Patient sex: M
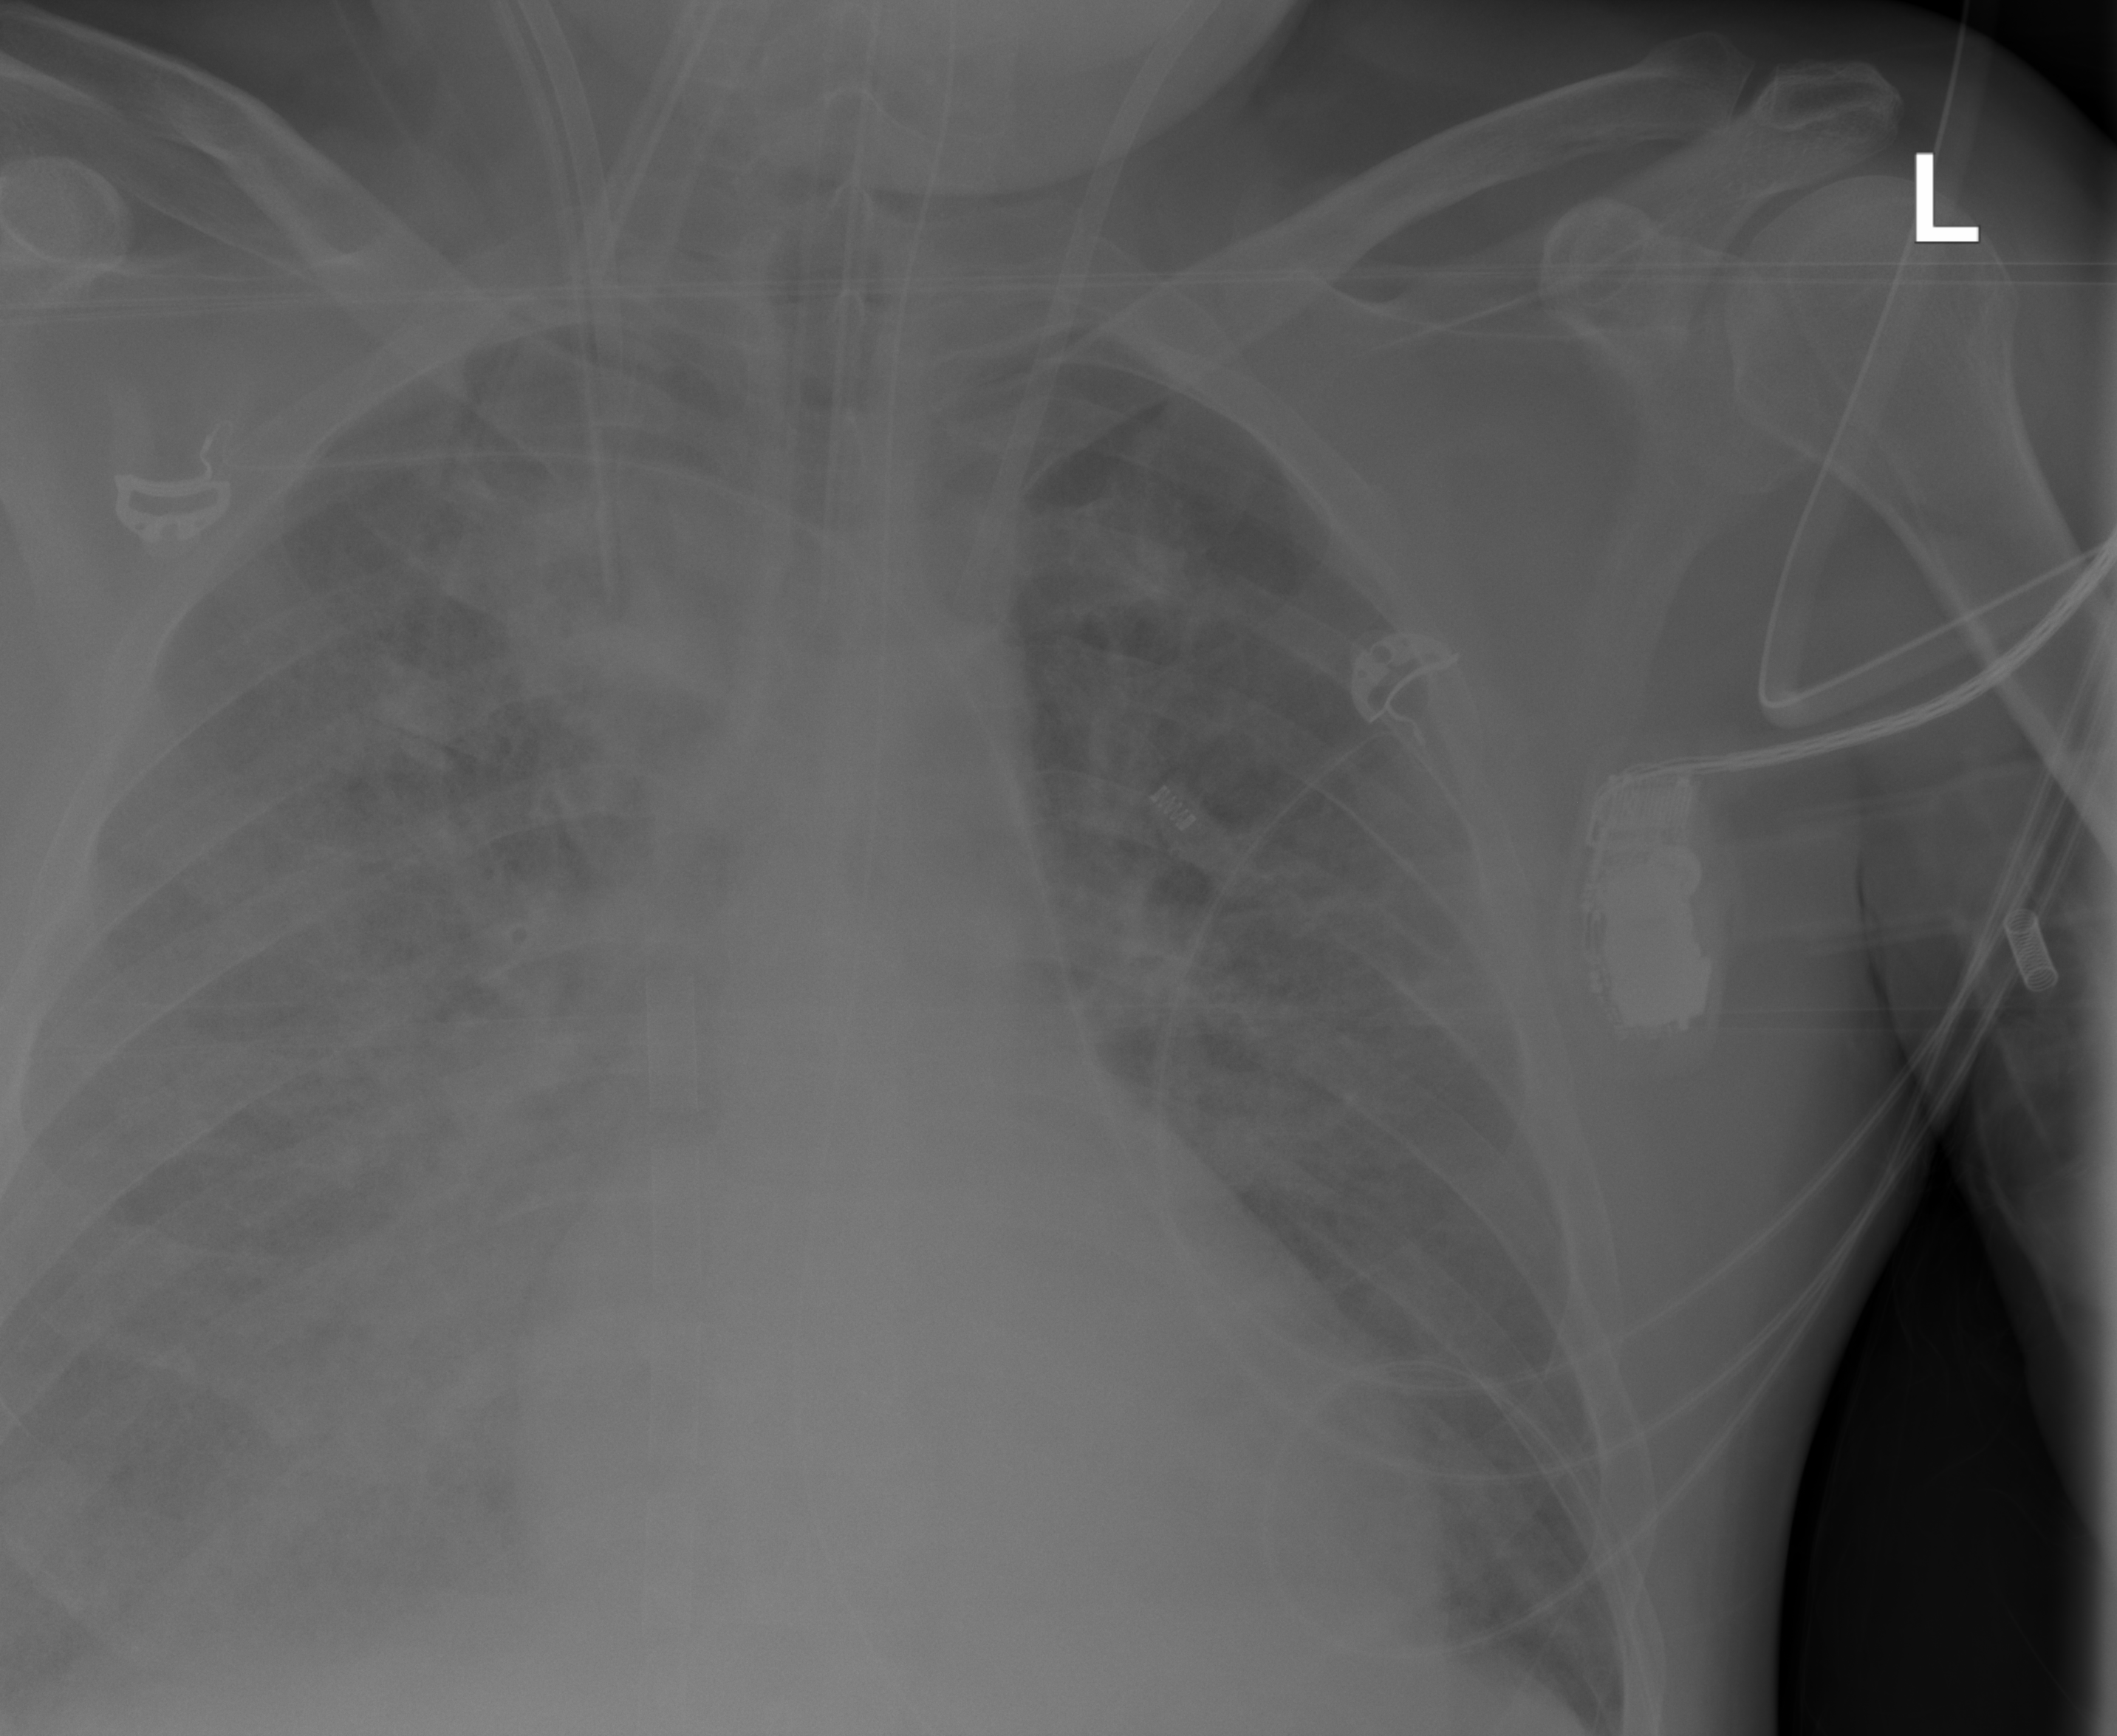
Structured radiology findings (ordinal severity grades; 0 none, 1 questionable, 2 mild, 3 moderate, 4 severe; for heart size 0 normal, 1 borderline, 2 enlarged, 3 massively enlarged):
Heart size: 1
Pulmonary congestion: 3
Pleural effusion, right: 0
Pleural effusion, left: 0
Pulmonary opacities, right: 3
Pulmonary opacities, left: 3
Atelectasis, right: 0
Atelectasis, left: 0